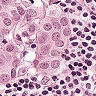
Metastatic tissue present: yes